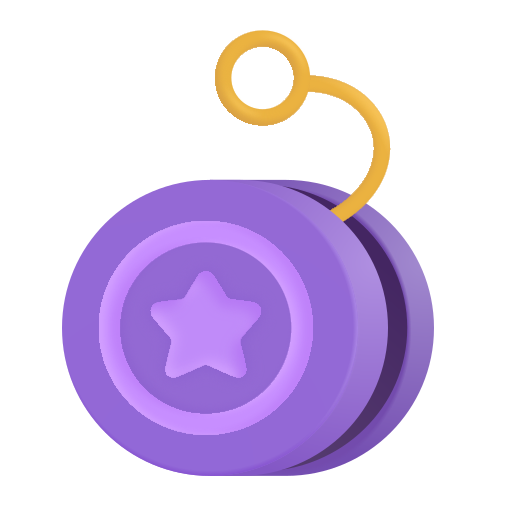
yo yo color